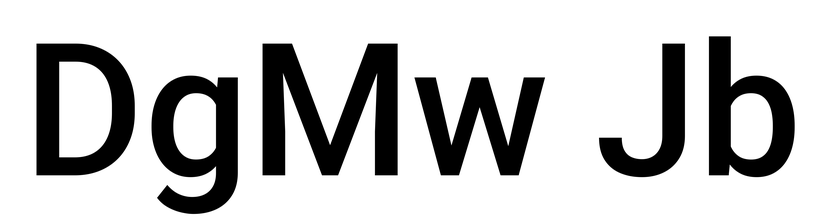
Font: Roboto_Medium